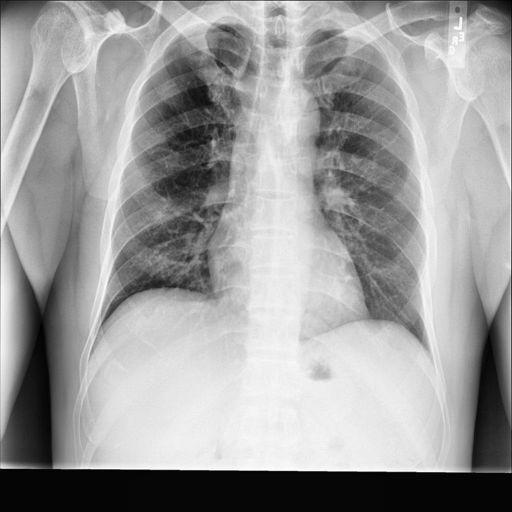
Finding: NORMAL